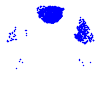
Particle: proton